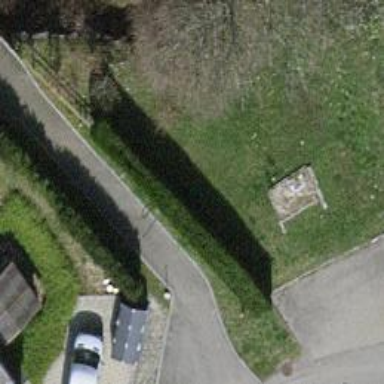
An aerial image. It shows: Swing gate barrier.